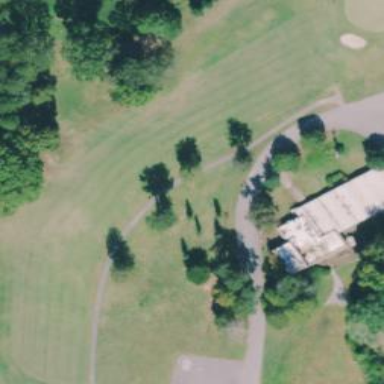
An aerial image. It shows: Grassy area designated as golf fairway.